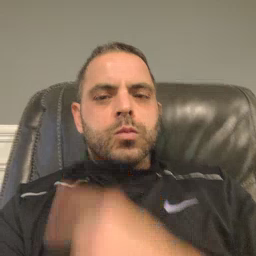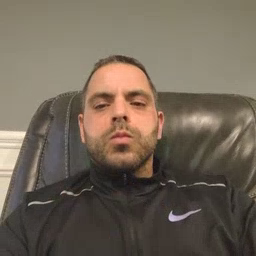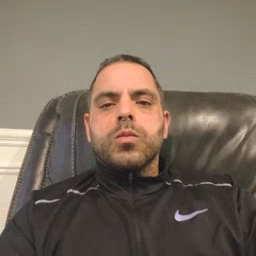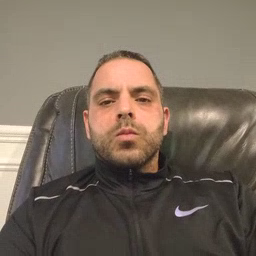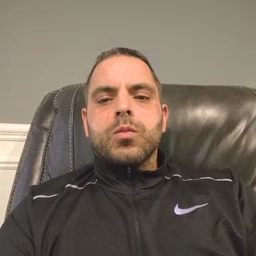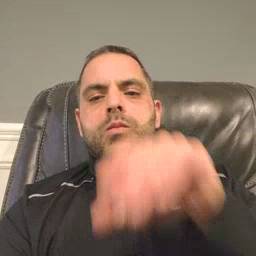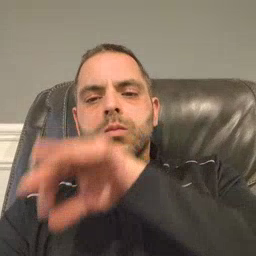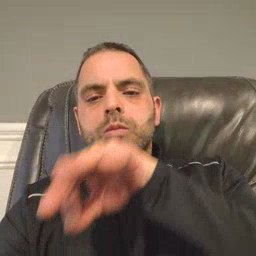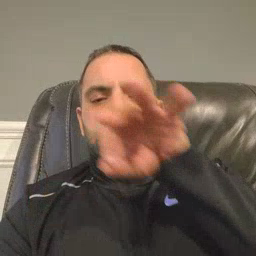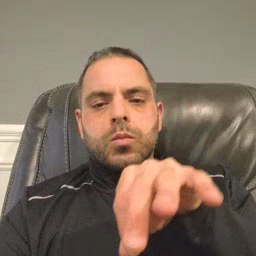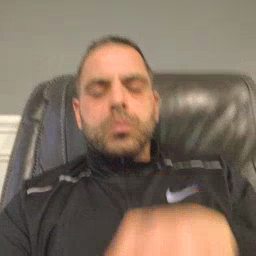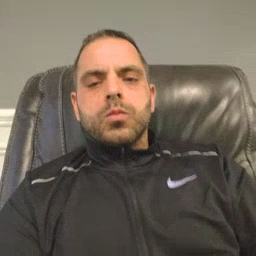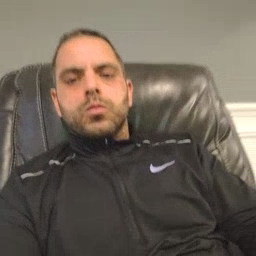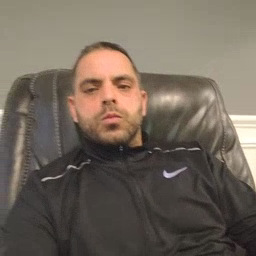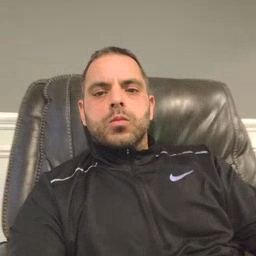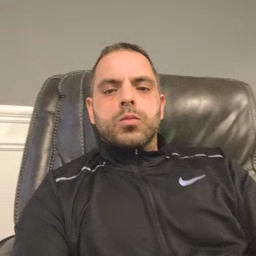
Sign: frenchfries